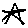
Label: star